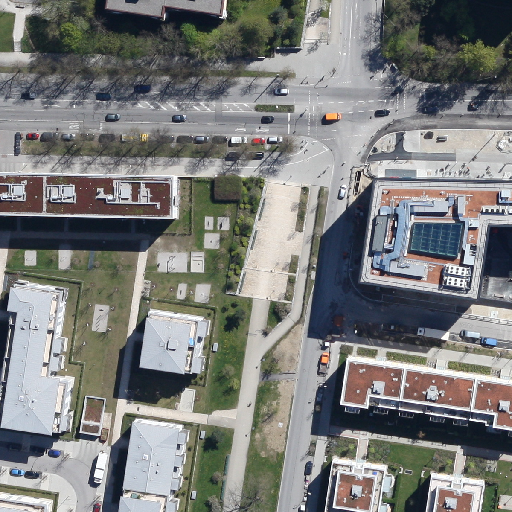
Referring expression: heavy-duty vehicle in the parking area